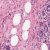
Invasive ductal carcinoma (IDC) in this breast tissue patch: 0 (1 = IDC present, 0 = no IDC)